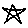
Label: star